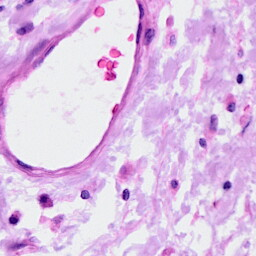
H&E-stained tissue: Ovarian